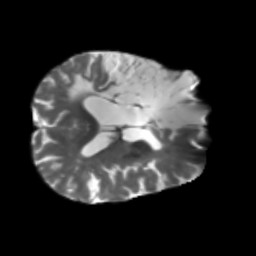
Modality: T2w
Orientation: axial
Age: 64
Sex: male
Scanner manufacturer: siemens
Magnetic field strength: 3 T
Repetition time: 5.25 s
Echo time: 0.08 s